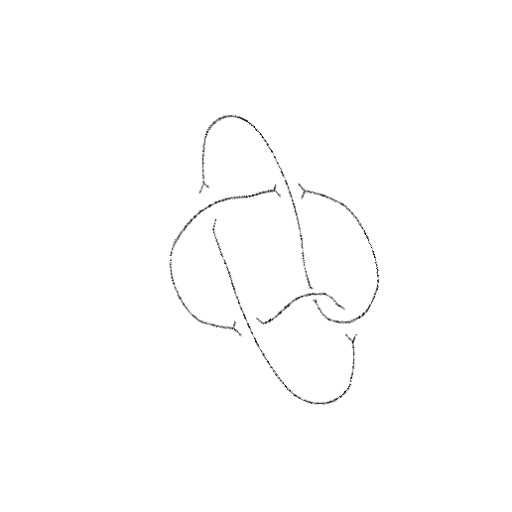
Crossing number: 5